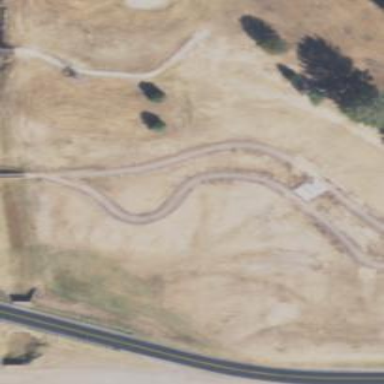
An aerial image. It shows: Cycleway.